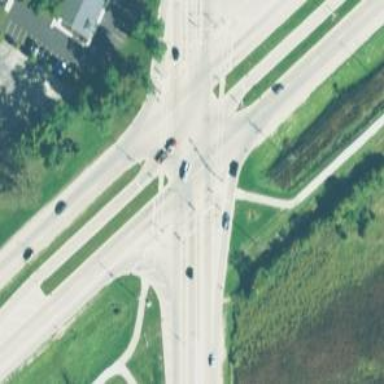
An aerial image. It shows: Footway located on traffic island.